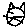
Label: cat